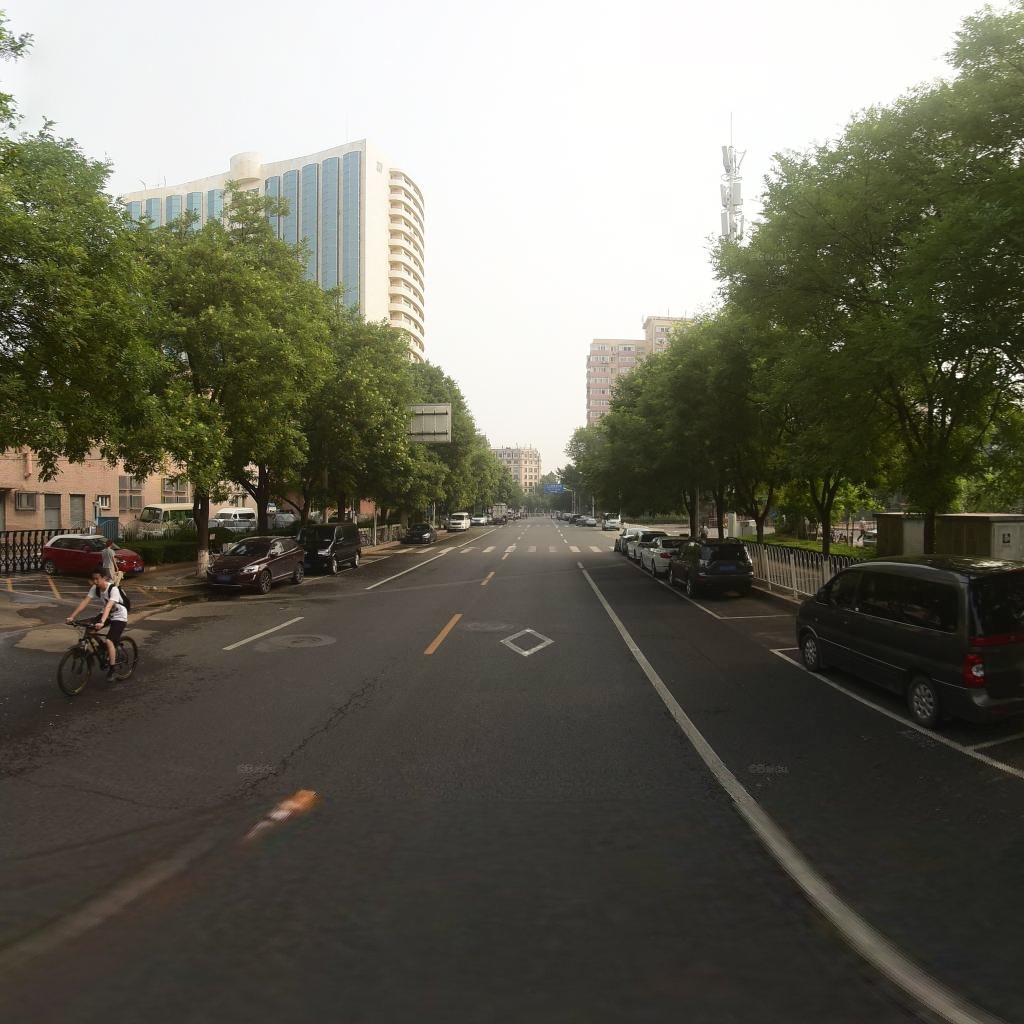
Region: Dongcheng
Road damage annotations: transverse crack, manhole cover, longitudinal crack, manhole cover